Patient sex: F
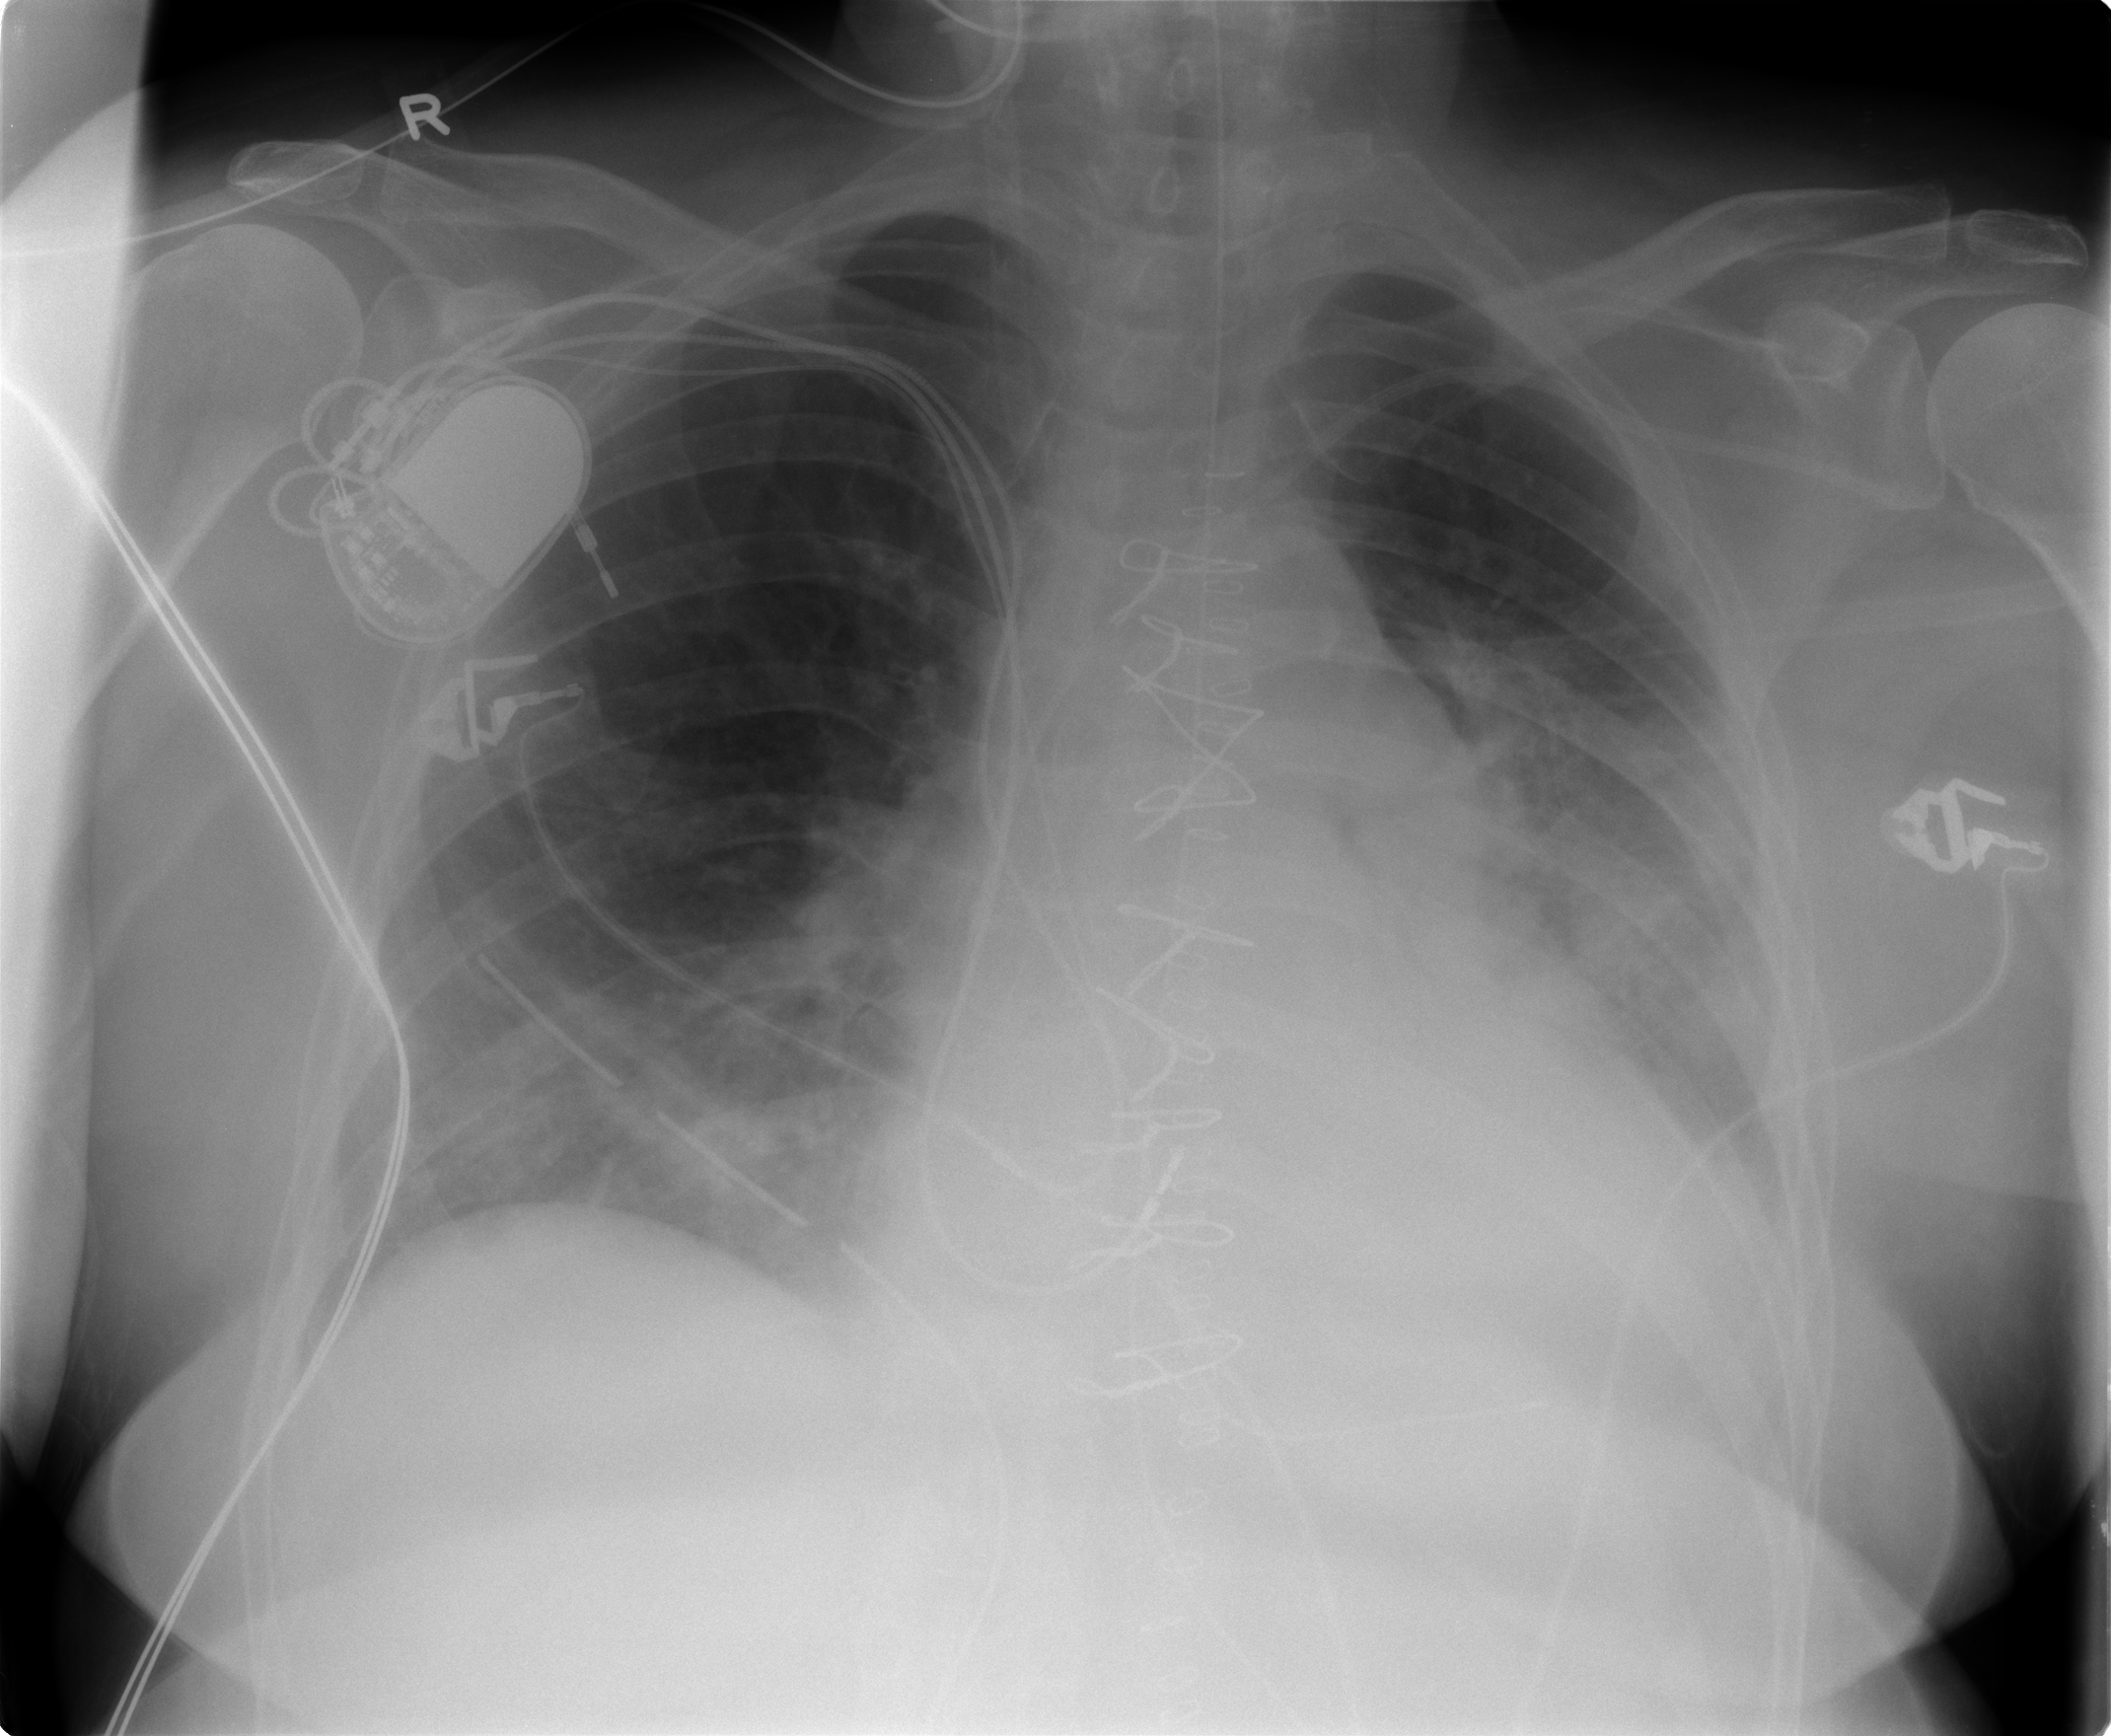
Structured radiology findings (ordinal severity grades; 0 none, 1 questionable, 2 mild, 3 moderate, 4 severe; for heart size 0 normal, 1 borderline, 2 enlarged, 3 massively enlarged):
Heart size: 1
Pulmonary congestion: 2
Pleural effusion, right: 0
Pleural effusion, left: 2
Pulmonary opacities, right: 2
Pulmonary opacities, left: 3
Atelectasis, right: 2
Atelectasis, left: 2